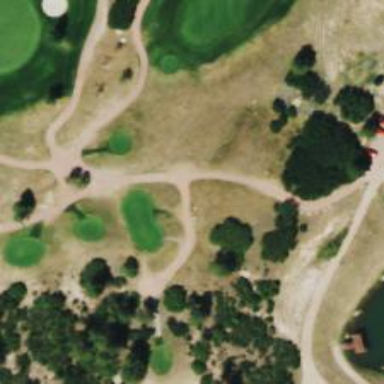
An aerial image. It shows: Path for both road and golf.